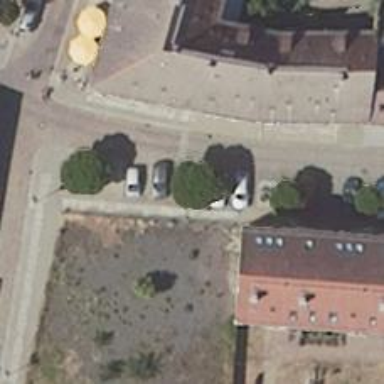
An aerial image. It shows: Deciduous broadleaved tree on the street.